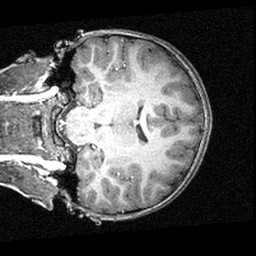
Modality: T1w
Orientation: coronal
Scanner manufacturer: siemens
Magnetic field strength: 3 T
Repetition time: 1.57 s
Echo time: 0.00304 s